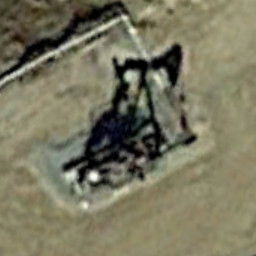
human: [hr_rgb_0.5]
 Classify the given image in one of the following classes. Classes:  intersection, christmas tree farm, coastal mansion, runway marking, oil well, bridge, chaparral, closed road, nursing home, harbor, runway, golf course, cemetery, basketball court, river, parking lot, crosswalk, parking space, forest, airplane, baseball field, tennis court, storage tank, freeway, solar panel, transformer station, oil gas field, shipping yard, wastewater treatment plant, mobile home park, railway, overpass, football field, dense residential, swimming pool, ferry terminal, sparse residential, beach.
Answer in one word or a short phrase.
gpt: oil well